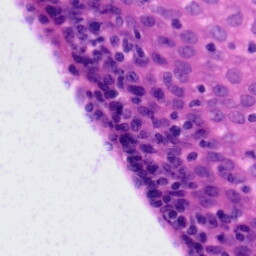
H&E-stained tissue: Tonsil